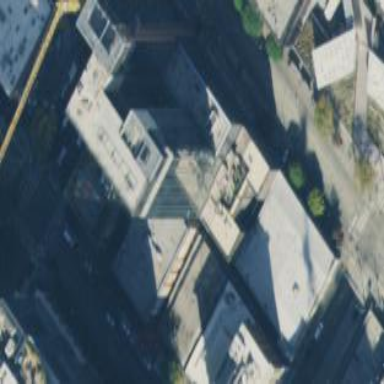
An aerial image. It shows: Part of building.